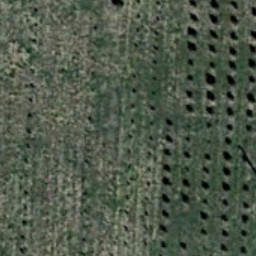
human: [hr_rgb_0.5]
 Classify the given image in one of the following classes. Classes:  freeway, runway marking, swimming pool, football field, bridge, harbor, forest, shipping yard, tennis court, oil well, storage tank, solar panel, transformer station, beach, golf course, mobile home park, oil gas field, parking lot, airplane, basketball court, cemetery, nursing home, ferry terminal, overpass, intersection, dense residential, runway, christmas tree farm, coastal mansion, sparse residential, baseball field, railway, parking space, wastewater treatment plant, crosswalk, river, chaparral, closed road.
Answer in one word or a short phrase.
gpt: christmas tree farm